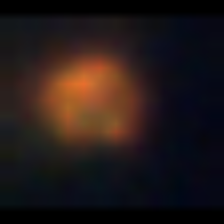
Taxon: NanoPlankton
Group: Other